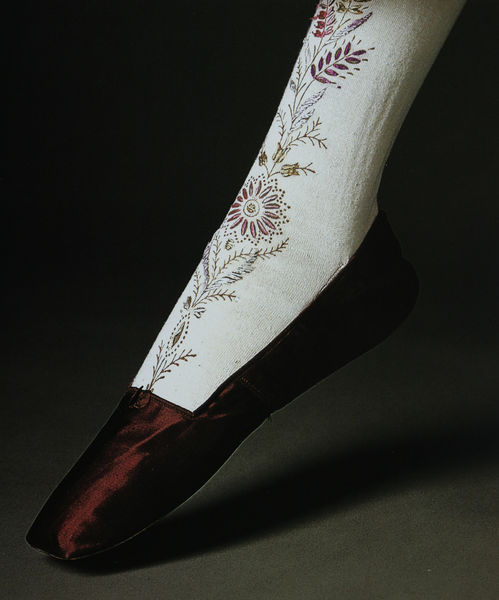
Titel: Strümpfe
Standort: Kyoto (Japan)
Institution: Kyoto Costume Institute
Schlagwörter: blätter, dunkel, fuß, schatten, weiß, ocker, blume, blumen, grau, hintergrund, licht, schwarz, stroh, blüte, blüten, rot, beige, mode, muster, ornament, tanz, falten, samt, spitze, öl, zweige, stickerei, stoff, tänzerin, seide, ranken, bein, japan, balett, ballerina, ballet, ballett, lila, violett, spitzentanz, detail, glanz, dunkelrot, floral, verzierung, socke, socken, strumpf, wade, satin, foto, fotografie, photographie, blütenblätter, harmonie, strümpfe, blumenmuster, motiv, fus, schritt, schuh, kunst, photo, pantoffel, eiß, farbfoto, sohle, strumpfhose, icht, bordeauxrot, weinrot, ähren, textil, ferse, zehenspitze, schwebend, gestreckt, baumwolle, foro, fessel, rist, bildausschnitt, kyoto, blutrot, tanzend, bordeuaxrot, gobelinstickerei, weoß, hingestreckt, fußspitze, damenschuh, fesre, rextil, strichen, tanzkunst, tanzschuh, useum, trunpf, ografie, pantofel, weisser strumpf, frauenfuss